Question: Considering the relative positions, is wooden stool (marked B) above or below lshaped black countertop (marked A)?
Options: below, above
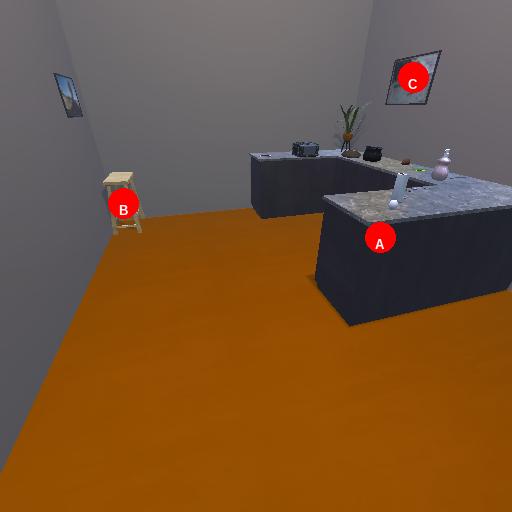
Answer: below